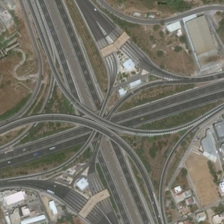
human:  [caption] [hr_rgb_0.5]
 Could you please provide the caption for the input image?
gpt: some buildings and green trees are near a viaduct .

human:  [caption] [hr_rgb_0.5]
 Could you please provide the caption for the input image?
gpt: some buildings and green trees are near a viaduct .

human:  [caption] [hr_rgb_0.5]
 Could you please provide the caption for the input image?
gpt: some buildings and green trees are near a viaduct .

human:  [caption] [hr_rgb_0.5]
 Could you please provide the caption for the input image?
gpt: some buildings and green trees are near a viaduct .

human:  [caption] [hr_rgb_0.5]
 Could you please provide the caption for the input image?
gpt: some buildings and green trees are near a viaduct .